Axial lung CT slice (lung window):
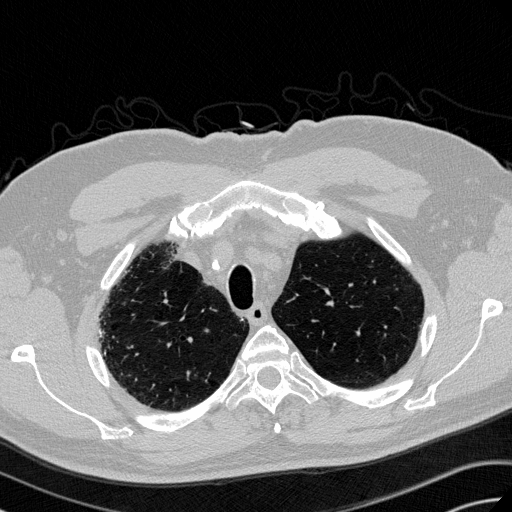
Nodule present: no